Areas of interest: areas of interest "Business office"
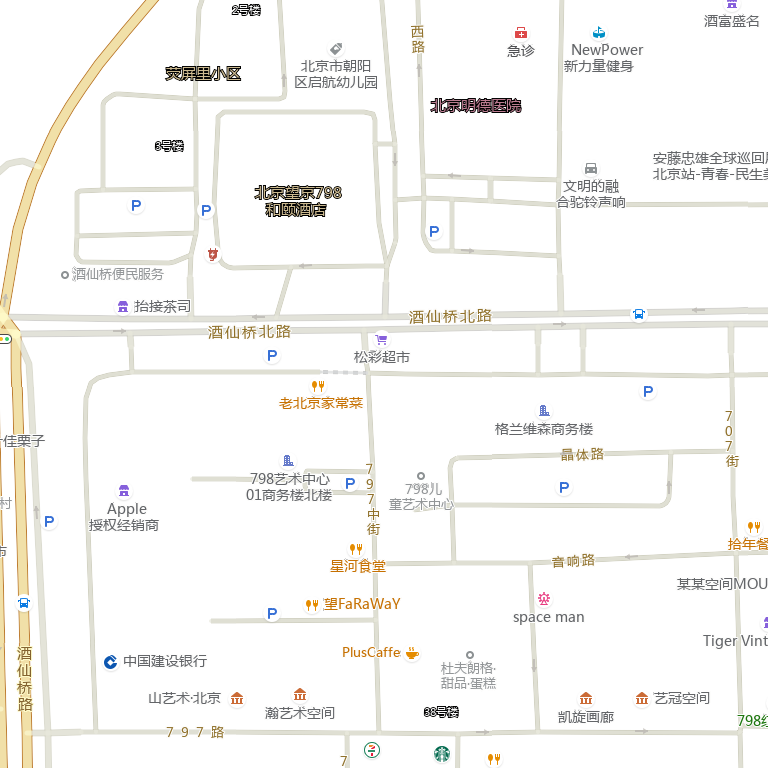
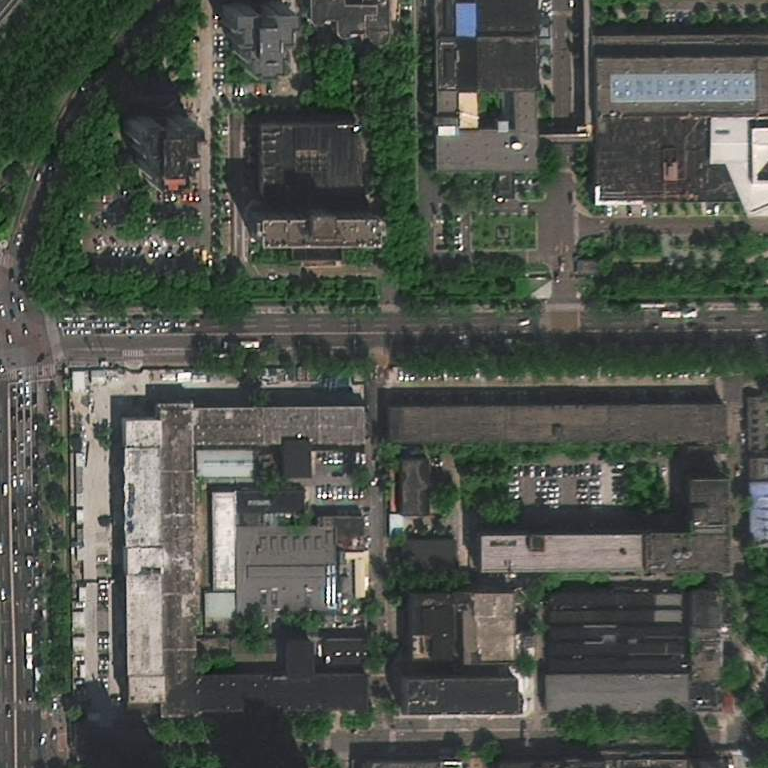